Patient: sex M, age 66
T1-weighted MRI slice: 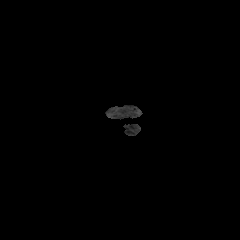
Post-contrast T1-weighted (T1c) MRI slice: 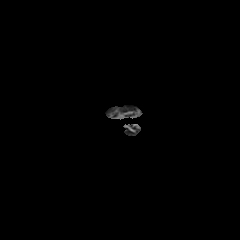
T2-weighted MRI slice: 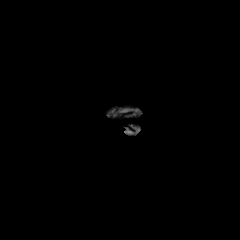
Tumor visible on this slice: no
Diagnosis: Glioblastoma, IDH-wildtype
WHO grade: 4